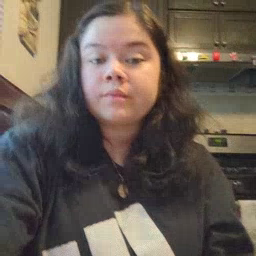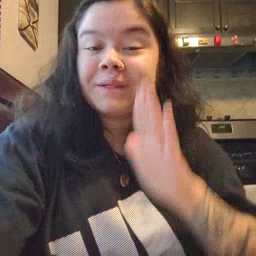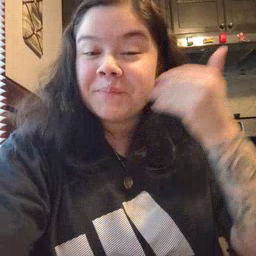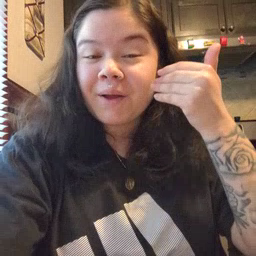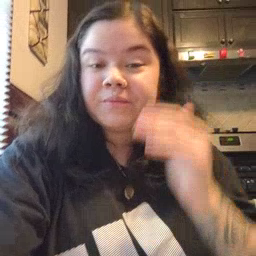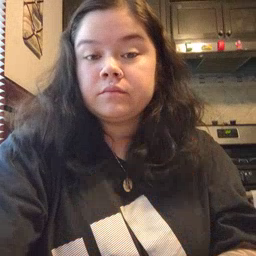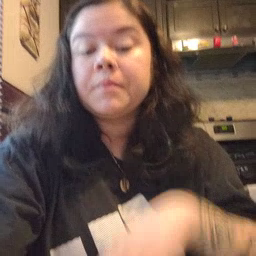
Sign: smile